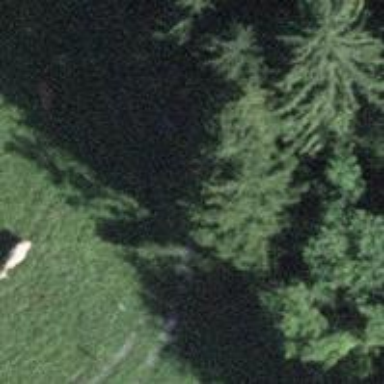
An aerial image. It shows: Brown bench.